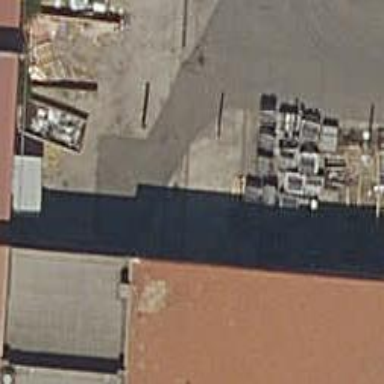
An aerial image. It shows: Yard for service or maintenance purposes.